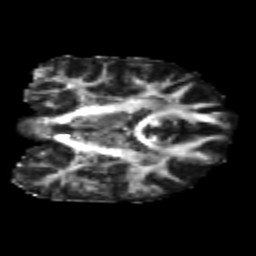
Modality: FA
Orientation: coronal
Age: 21
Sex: male
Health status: healthy
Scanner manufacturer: philips
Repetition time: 7.478 s
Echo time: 0.08753 s